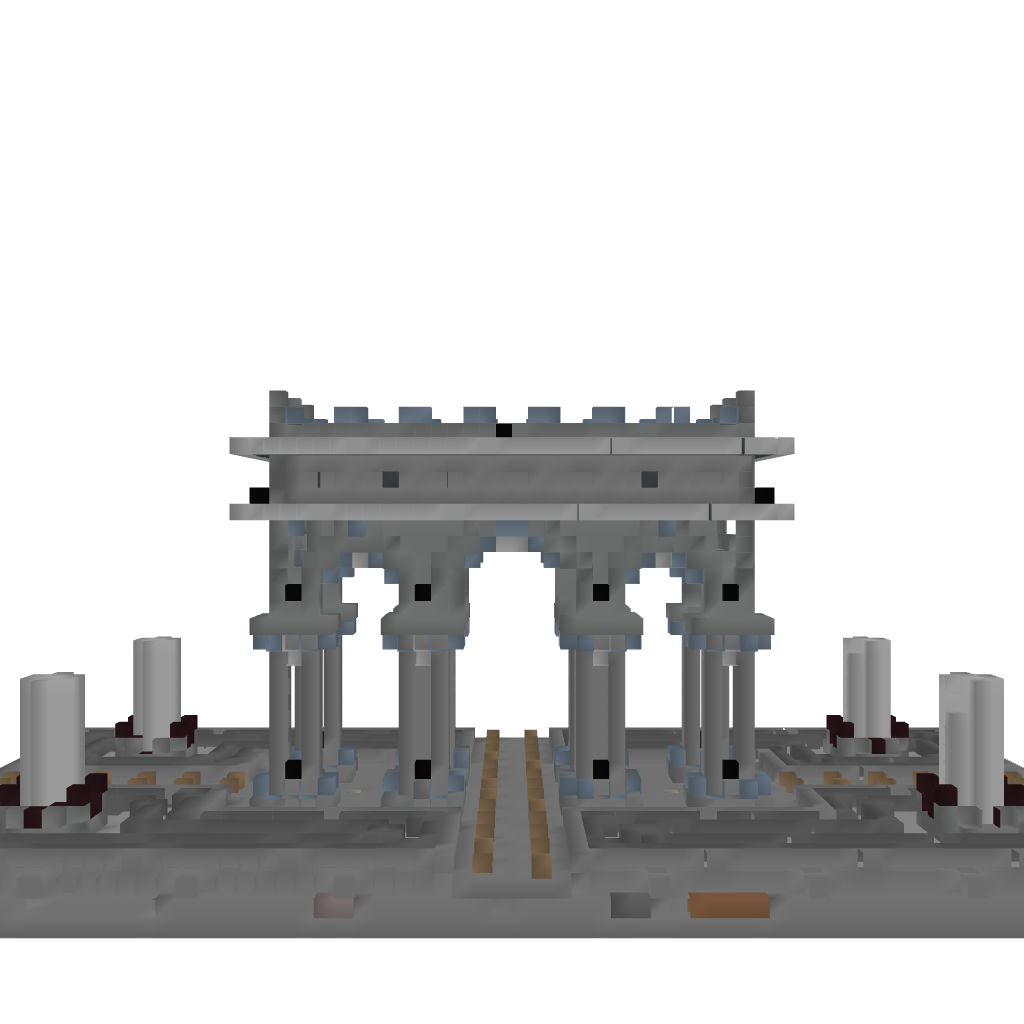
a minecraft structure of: Little Spawn